Interaction volume radius: 10 \u00c5
Interaction volume height: 15 \u00c5
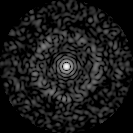
Disorder parameter: 0.8474